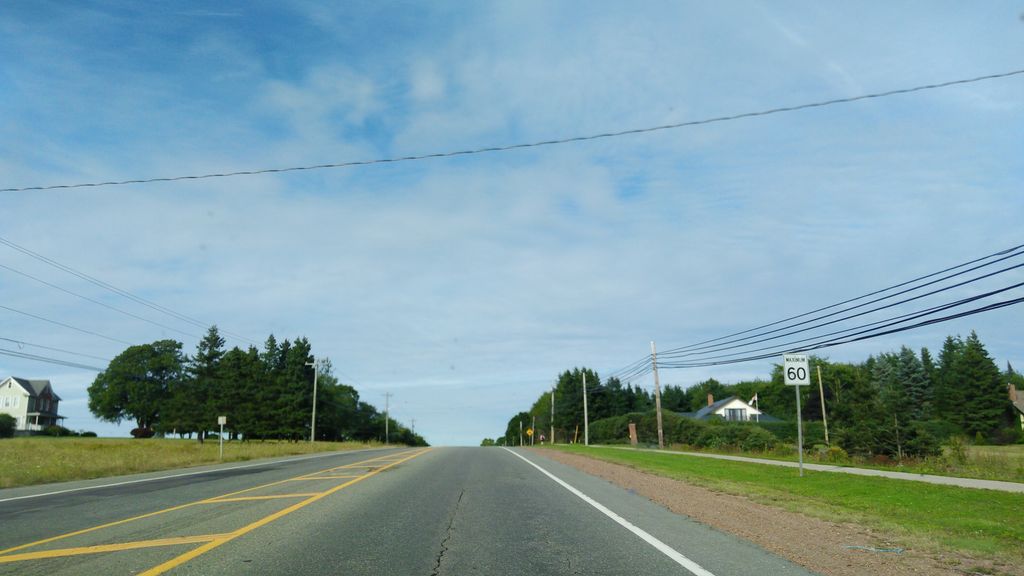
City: charlottetown